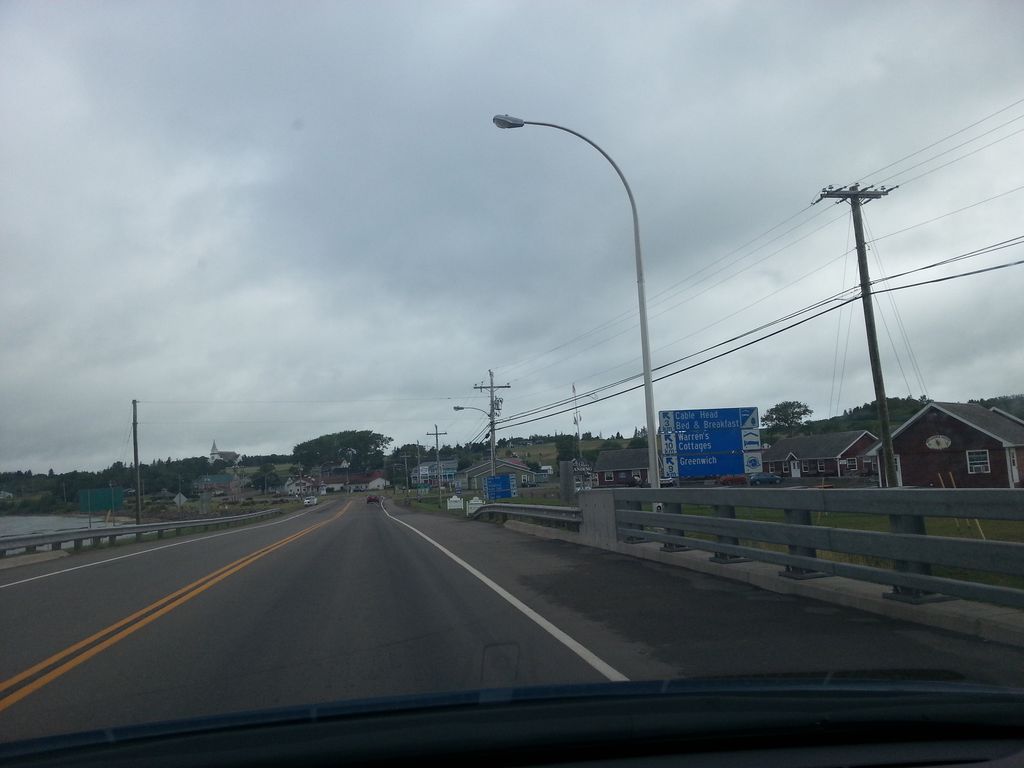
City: charlottetown